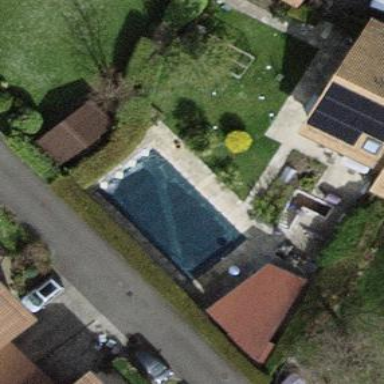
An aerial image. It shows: Garden surrounded by fence.